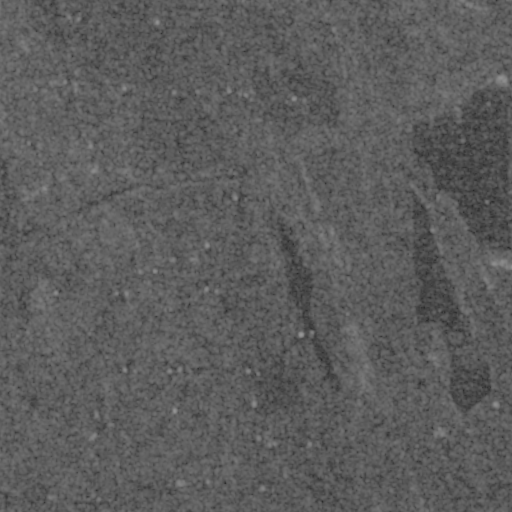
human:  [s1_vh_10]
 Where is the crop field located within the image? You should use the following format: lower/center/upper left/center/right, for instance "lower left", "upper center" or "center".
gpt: The crop field is located in the lower left of the image.
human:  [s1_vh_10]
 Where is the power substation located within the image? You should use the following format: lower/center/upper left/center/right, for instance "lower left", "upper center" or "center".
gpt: The power substation is located in the upper right of the image.
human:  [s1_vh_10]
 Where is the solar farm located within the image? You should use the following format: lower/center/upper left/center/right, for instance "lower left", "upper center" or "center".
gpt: The solar farm is located in the right of the image.
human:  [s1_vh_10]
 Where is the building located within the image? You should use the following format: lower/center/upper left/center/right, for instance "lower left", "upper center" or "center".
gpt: The building is located in the right of the image.
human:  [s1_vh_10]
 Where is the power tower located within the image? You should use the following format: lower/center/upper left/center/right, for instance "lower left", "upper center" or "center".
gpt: There is no power tower in the image.

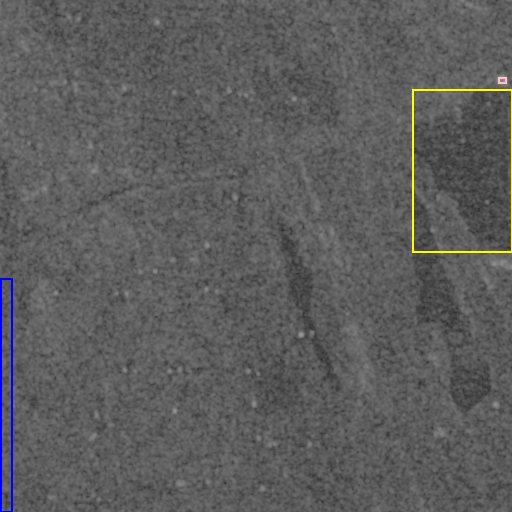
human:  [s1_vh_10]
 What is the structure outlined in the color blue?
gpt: The structure outlined in blue is a crop field.
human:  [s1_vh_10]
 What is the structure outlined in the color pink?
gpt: The structure outlined in pink is a power substation.
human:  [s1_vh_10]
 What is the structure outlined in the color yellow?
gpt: The structure outlined in yellow is a solar farm.
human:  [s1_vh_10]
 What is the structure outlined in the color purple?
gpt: There is no purple outline.